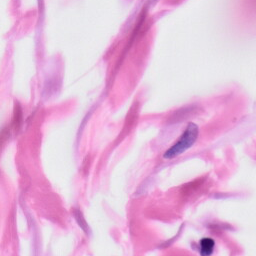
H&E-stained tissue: Skin